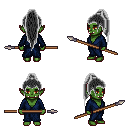
a pixel art fantasy rpg character, female body template, orc, green skin, blue robe, teal pants, gray extra-long topknot hairstyle, spear, four views (front, back, left, right), 2x2 character sprite sheet, small pixel art, hard edges, no anti-aliasing